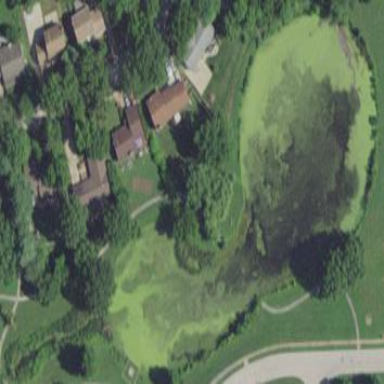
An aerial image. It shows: Pond surrounded by natural water.